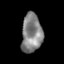
Tissue: skin
Cell type: Epithelial cells
Senescence score: 0.2717
Nuclear area (px): 776
Mean DAPI intensity: 131.941